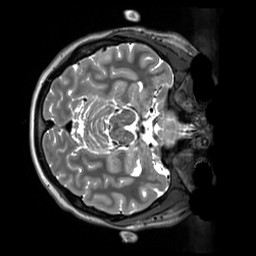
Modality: T2w
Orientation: axial
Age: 40
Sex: female
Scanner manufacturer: siemens
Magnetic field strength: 3 T
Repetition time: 3.39 s
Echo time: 0.389 s